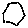
Label: hexagon